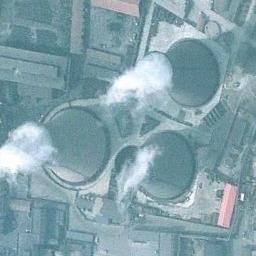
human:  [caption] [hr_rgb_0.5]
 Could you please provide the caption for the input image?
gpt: Many buildings of different shapes and sizes are beside the thermal power station .

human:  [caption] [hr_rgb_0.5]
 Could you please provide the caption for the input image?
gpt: The thermal power station is next to some buildings with white mist above .

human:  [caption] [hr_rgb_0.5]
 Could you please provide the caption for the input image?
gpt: There are neatly planned plants and equipment in the thermal power station, and three cooling towers are steaming .

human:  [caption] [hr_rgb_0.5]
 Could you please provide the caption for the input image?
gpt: Here are two thermal power stations and a blue hut .

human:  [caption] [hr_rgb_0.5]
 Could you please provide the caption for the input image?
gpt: There are three chimneys on the thermal power station .